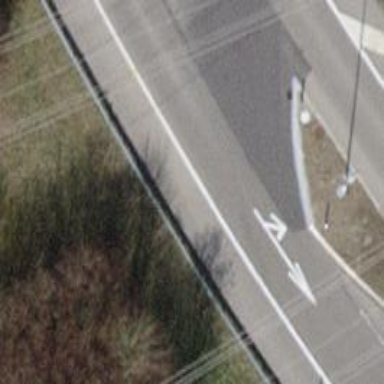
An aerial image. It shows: Asphalt motorway link.